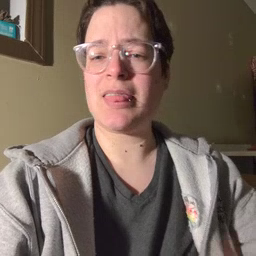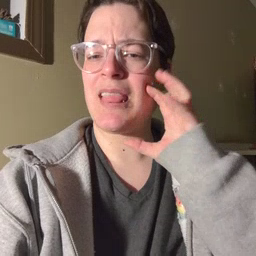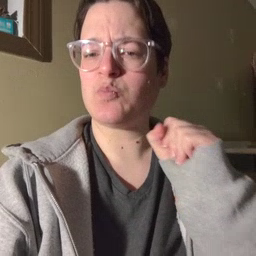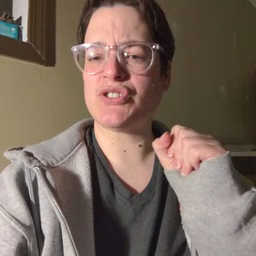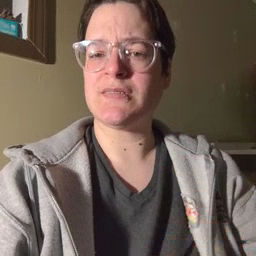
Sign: loud